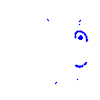
Particle: pion